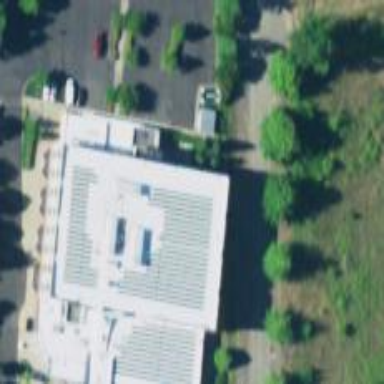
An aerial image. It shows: Commercial building.